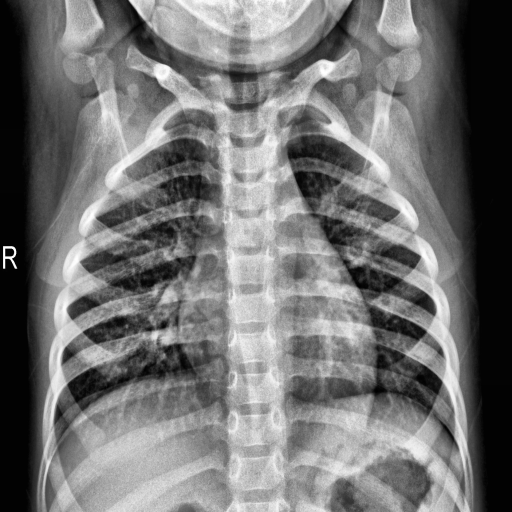
Finding: NORMAL